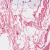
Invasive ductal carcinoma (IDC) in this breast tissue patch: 0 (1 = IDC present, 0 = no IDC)